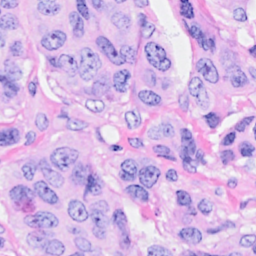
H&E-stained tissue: Breast